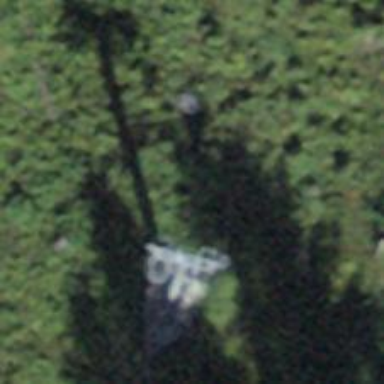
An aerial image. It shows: Pylon used for aerialway.